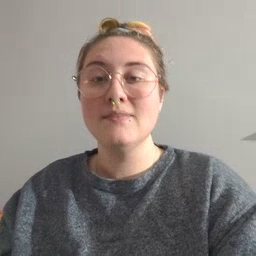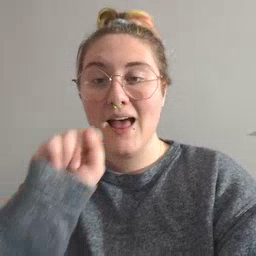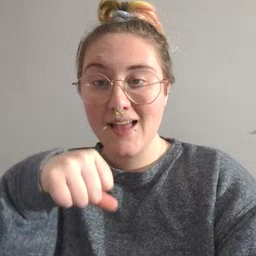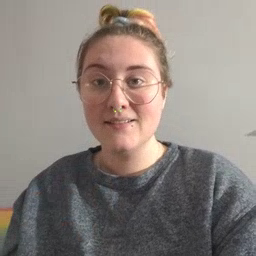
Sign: can